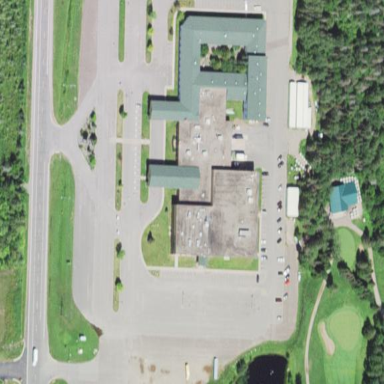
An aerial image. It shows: Commercial building serving as casino.